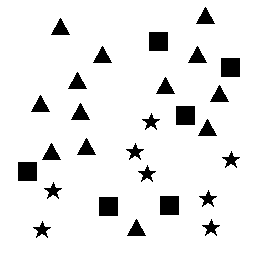
Squares: 6
Triangles: 13
Stars: 8
Total shapes: 27